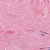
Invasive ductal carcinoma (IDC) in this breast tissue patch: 1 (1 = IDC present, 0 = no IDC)